Field crop: maize
Growth stage: 2
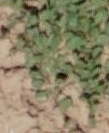
Species: convolvulus